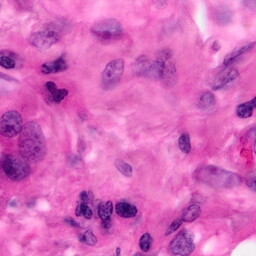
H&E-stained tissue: Pancreatic